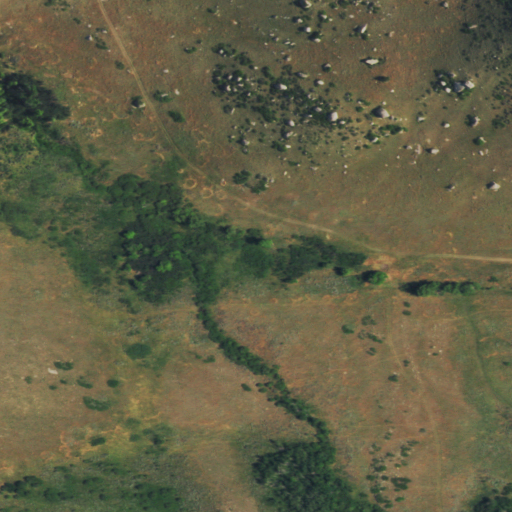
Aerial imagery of valley in Wyoming named Trout Canyon containing shrub, woody wetlands, grassland, deciduous forest, evergreen forest, and herbaceous wetlands